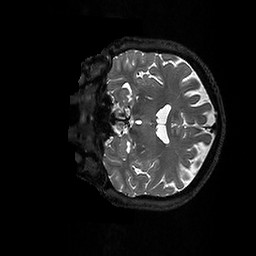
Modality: T2w
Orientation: coronal
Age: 55
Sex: female
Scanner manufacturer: ge
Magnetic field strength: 3 T
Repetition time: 3.202 s
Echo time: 0.06683 s